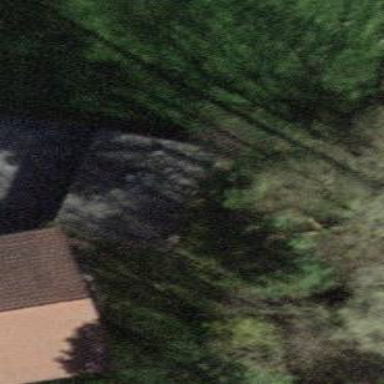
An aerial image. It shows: Garage building.